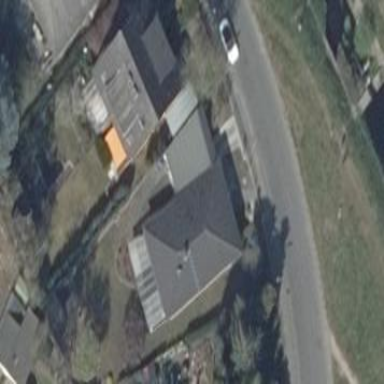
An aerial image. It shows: Detached building with hipped roof shape.